Field crop: maize
Growth stage: 1
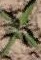
Species: atriplex